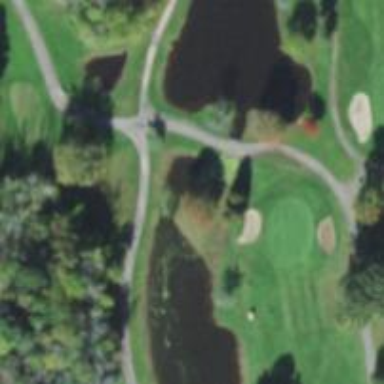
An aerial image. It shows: Path bridge crossing golf cartpath.